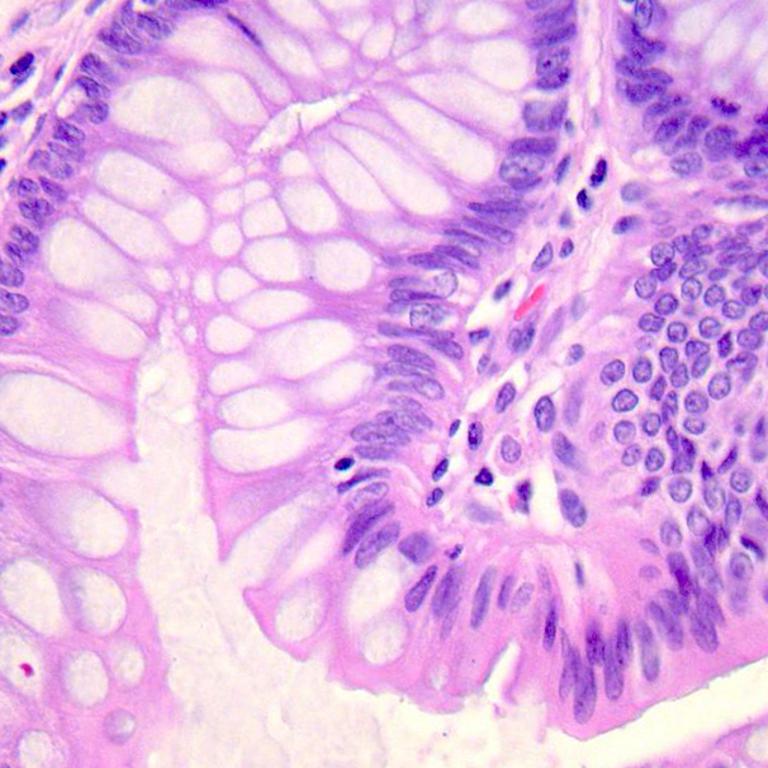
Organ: colon
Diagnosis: benign